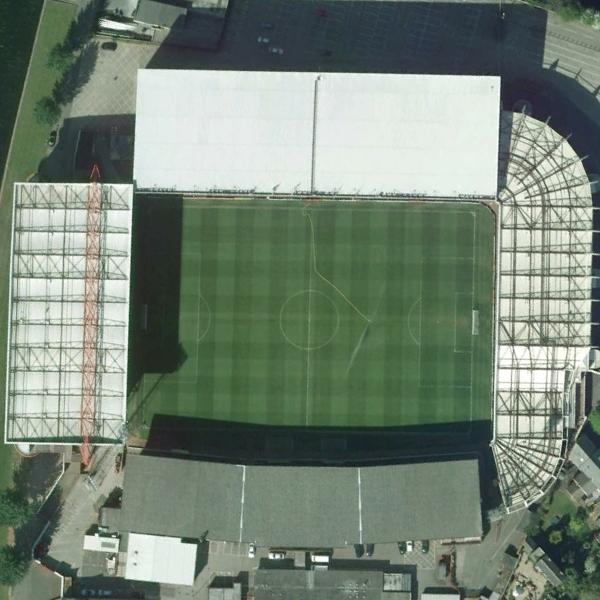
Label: Stadium